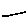
Label: line